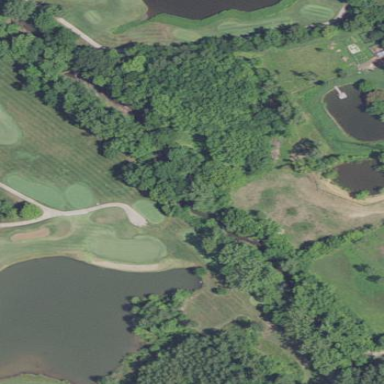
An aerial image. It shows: Water hazard on golf course. The hazard is natural water feature.